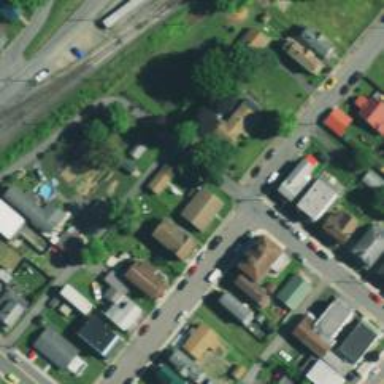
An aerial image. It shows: Residential road.